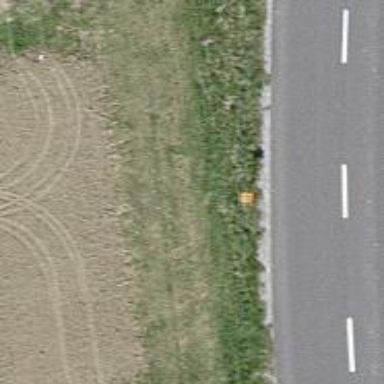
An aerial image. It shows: Pole supporting roof covering pipeline marker.